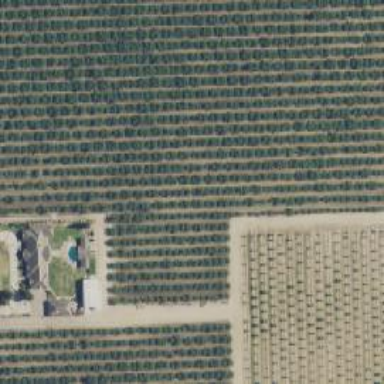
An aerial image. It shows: Almond orchard with rows of almond trees.